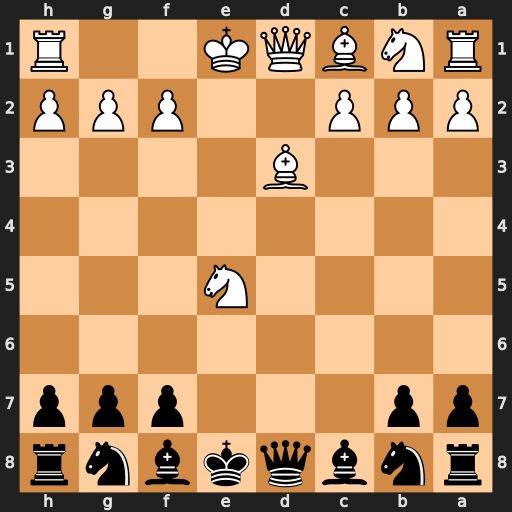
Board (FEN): rnbqkbnr/pp3ppp/8/4N3/8/3B4/PPP2PPP/RNBQK2R
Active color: b
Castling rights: KQkq
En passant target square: -
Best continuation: Qa5+ Nc3 Qxe5+